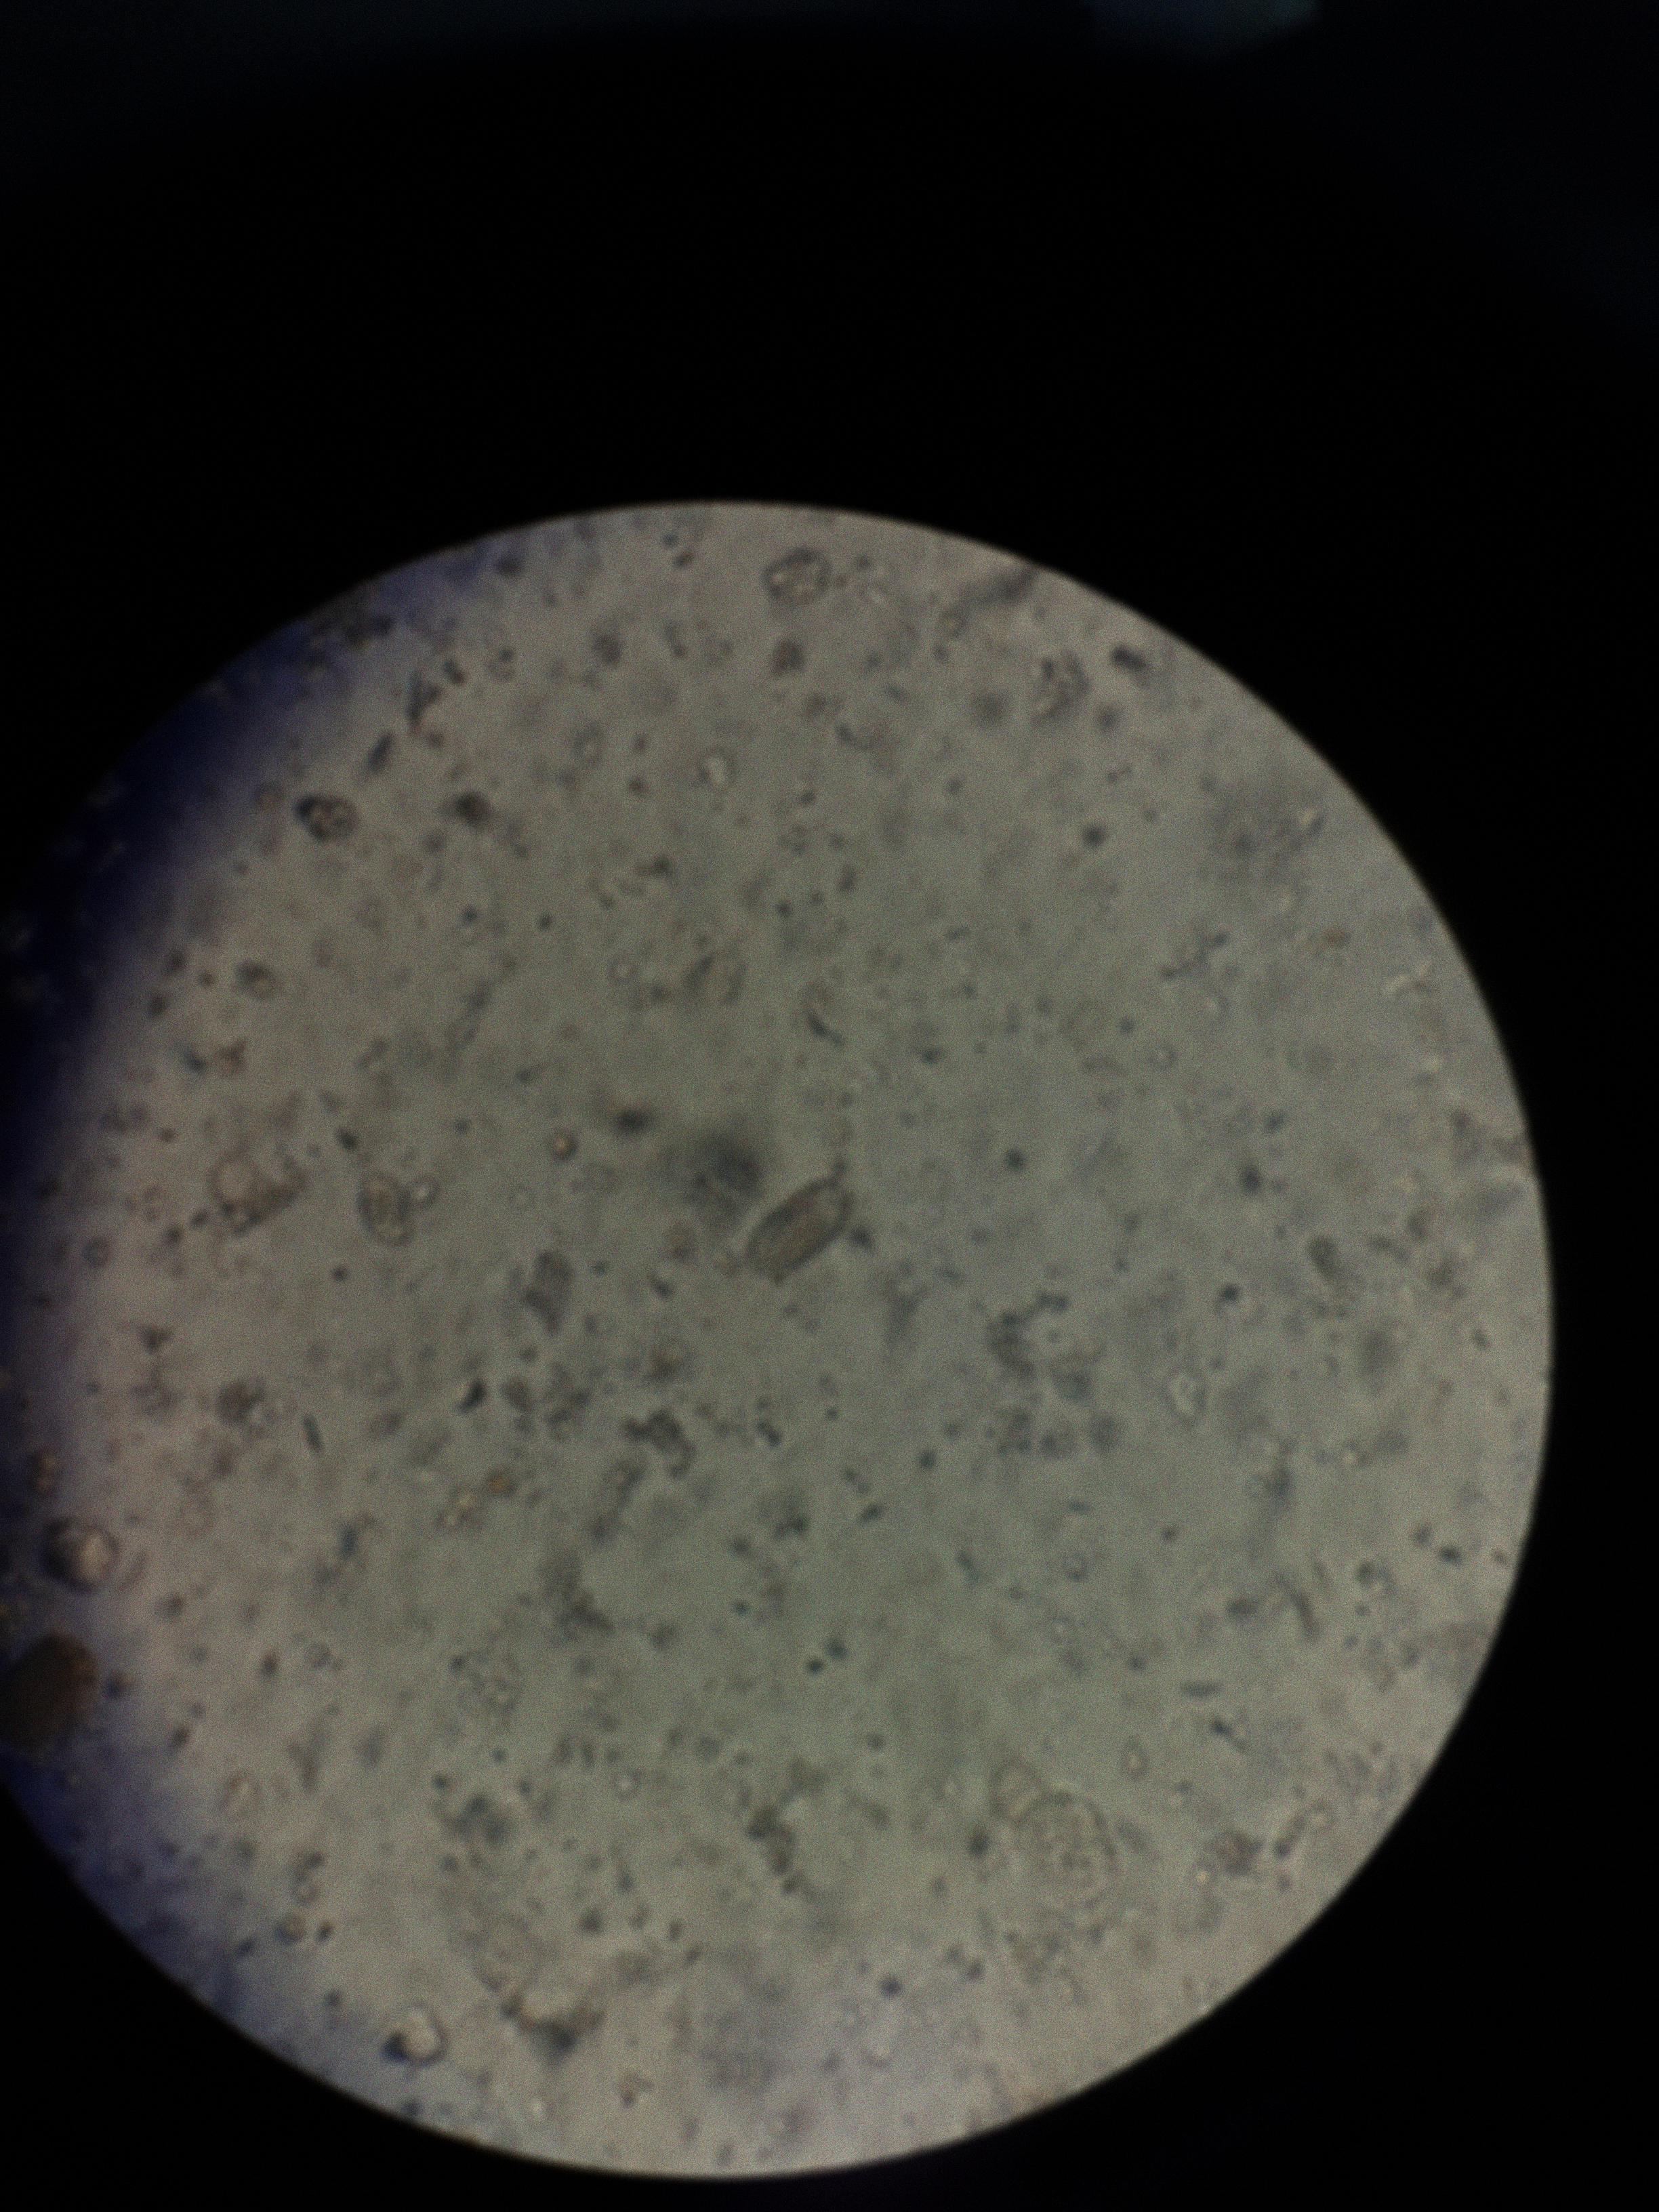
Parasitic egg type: Capillaria philippinensis